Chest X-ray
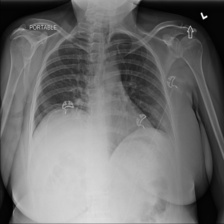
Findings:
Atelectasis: positive
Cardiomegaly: negative
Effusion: negative
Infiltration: negative
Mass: negative
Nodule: negative
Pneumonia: negative
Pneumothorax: negative
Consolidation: negative
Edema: negative
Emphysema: negative
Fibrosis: negative
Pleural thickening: negative
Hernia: negative